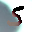
Label: 5